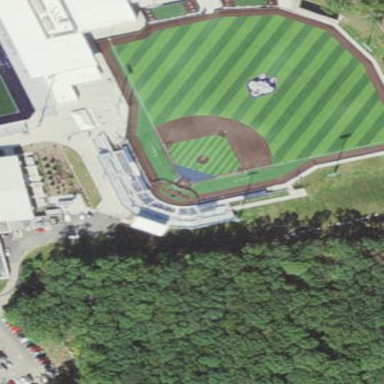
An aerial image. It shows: Baseball pitch for leisure and sports activities.